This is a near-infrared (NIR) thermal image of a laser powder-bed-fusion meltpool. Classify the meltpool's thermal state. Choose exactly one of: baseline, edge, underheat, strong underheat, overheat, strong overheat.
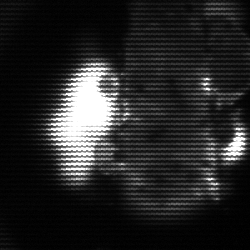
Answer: strong underheat